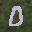
Label: 0